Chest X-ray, PA view. Patient: 45 years old, sex M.
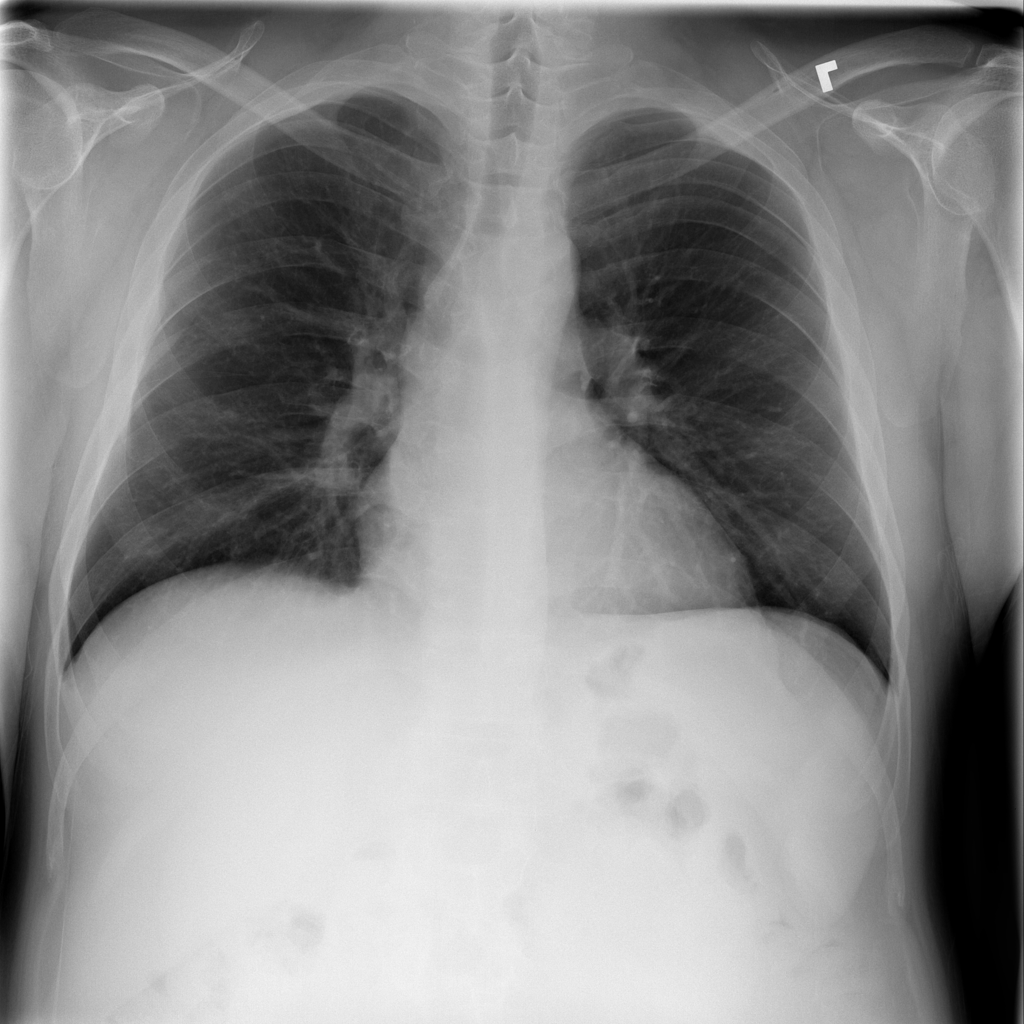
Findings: Infiltration